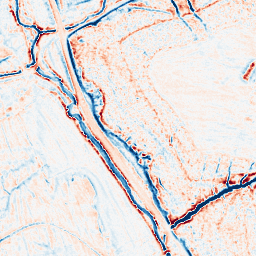
Category: multiscale
Decomposition family: dog_multiscale
Decomposition parameters: sigma_ratio: 1.6
n_scales: 3
base_sigma: 0.5
Upsampling method: regularized
Upsampling parameters: scale: 4
lambda_reg: 0.01
Upsampling scale: 4